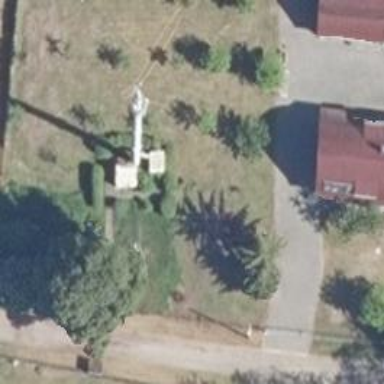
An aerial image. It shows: Communication mast tower.